Question: Our organization uses single sign-on functionality to log into Rally automatically for each user. Wit custom apps I have created in the past which use the Web Services API, this doesn't appear to cause any troubles, however, when a user who has SSO enabled tries to run an app which uses the Lookback API, a login box appears (shown below). Neither the user's SSO credentials or their previous Rally login credentials seem to work in gaining them access to the API.

My assumption that it is SSO causing this problem is strictly based on the fact that the few of us with it disabled do not run into these problems, however those using SSO encounter it every time.
Has anyone experienced this issue before?
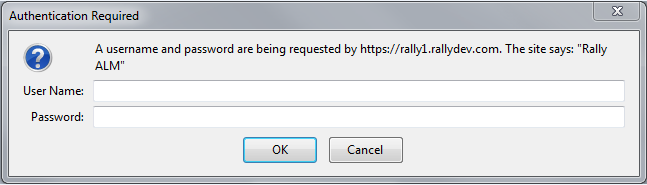
Answer: Jake's team at Rally deployed an update that should have resolved this issue. Don't hesitate to post back if it's still occurring or if there's other concerns.